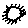
Label: sun